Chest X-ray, AP view. Patient: 49 years old, sex M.
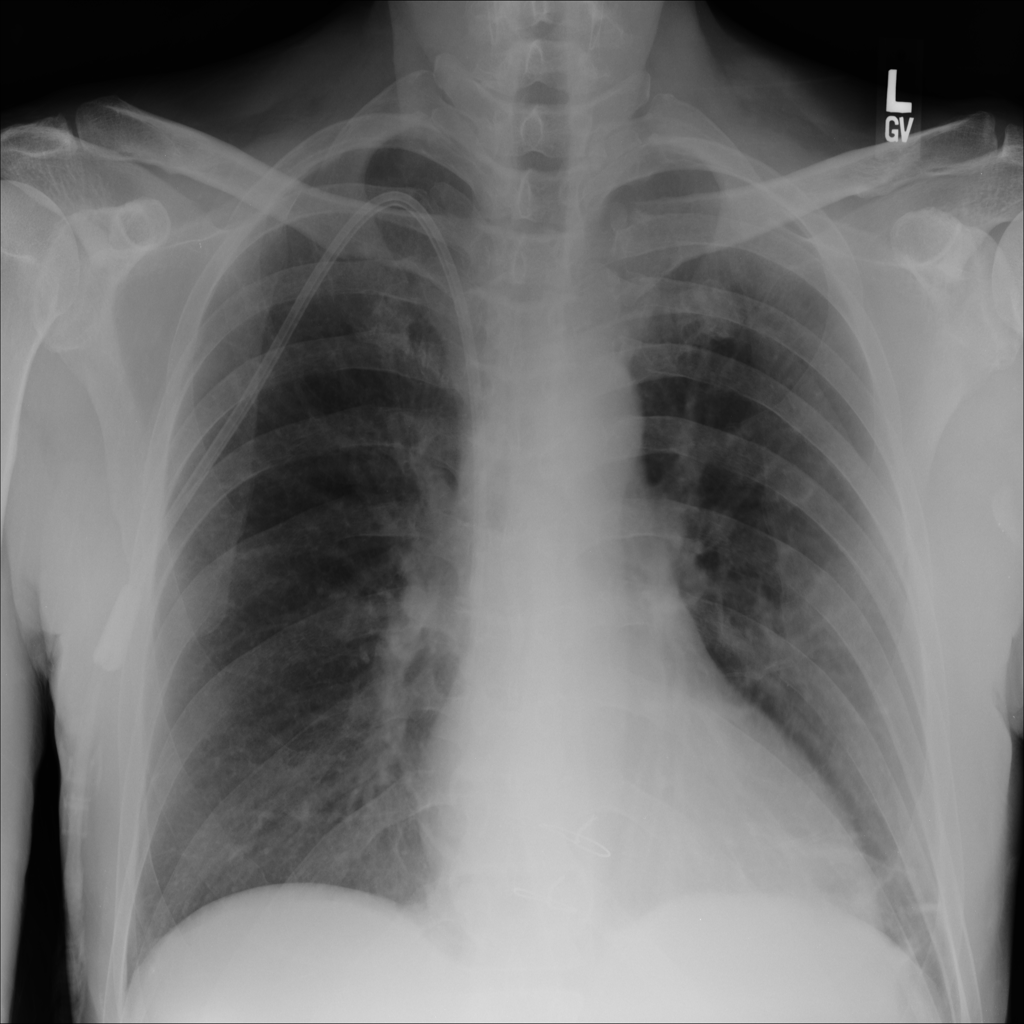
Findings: No Finding